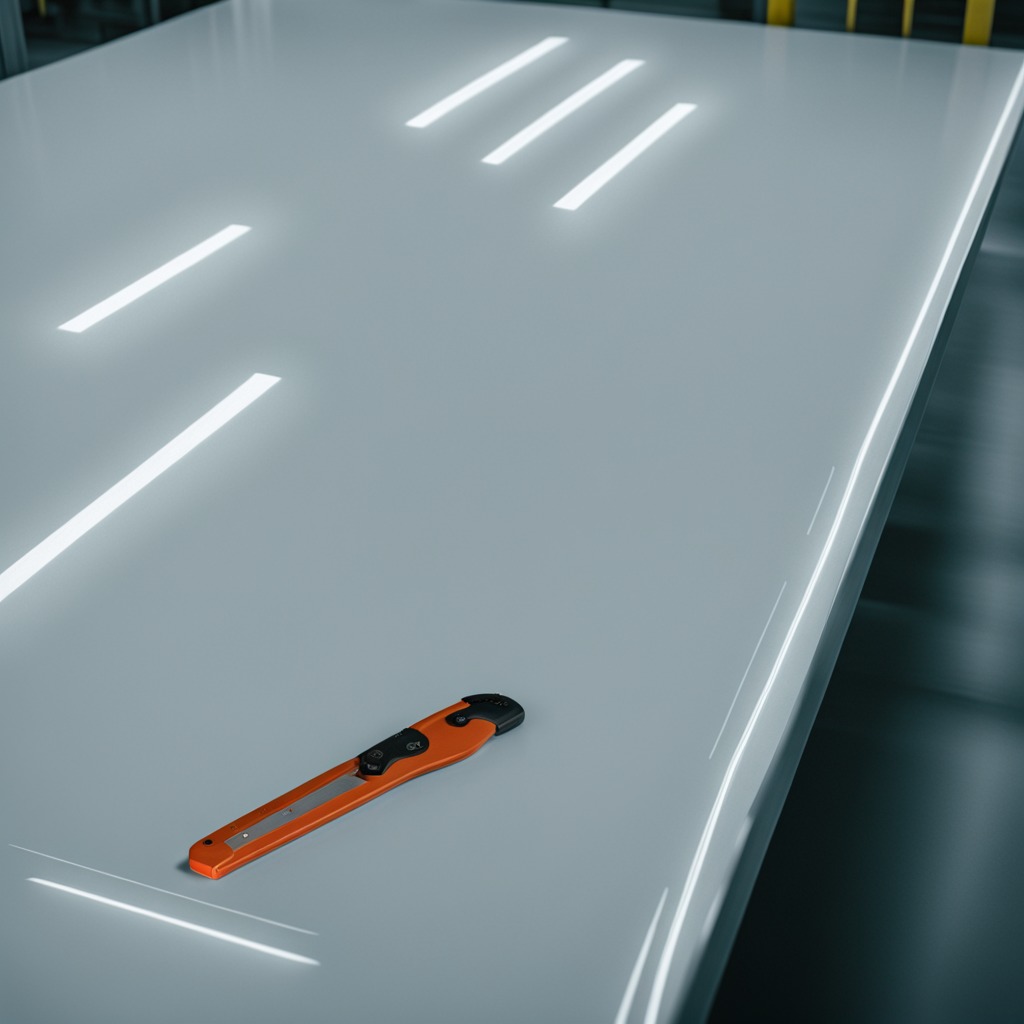
A utility knife lying on a table in a ship maintenance bay industrial lighting.